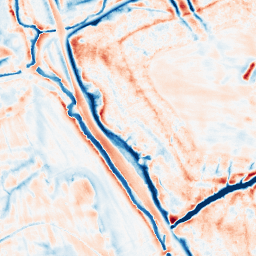
Category: edge_preserving
Decomposition family: bilateral
Decomposition parameters: d: 21
sigma_color: 25
sigma_space: 50
Upsampling method: cubic_catmull_rom
Upsampling parameters: scale: 2
Upsampling scale: 2